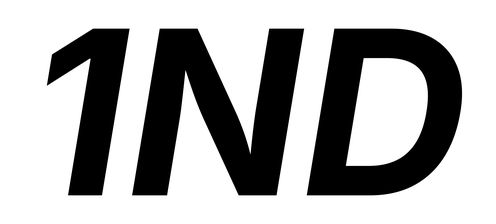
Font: Inter-Italic_Bold_Italic